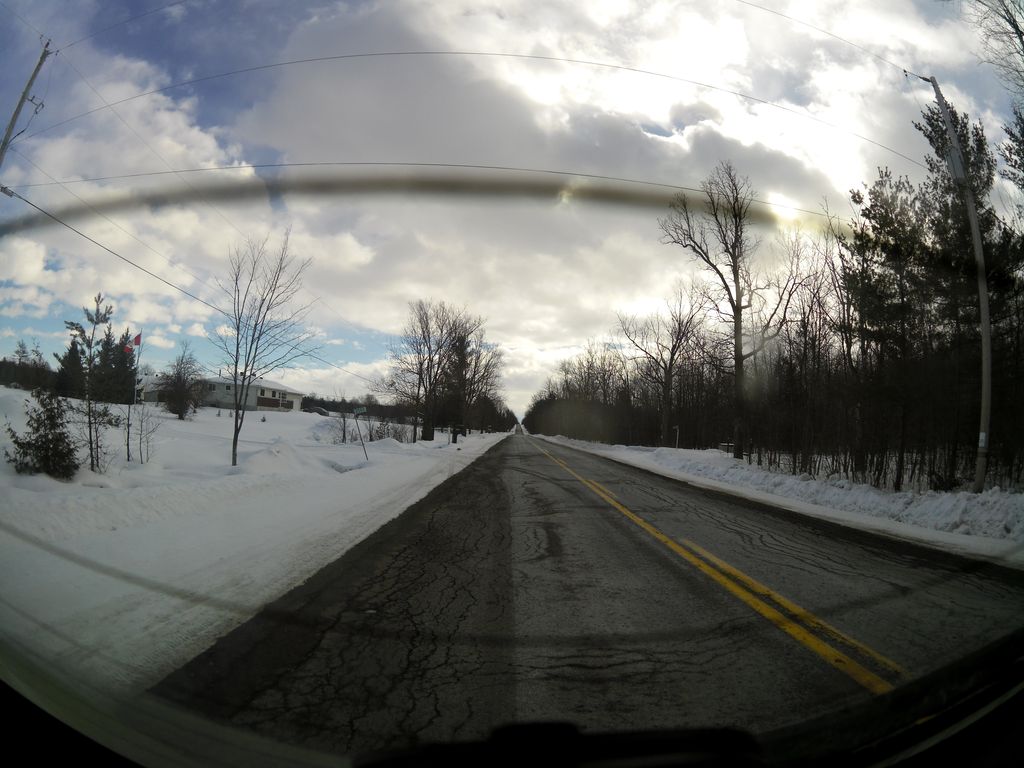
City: ottawa-gatineau